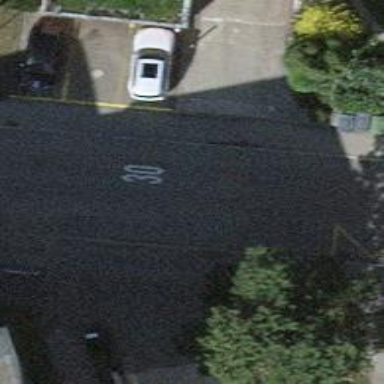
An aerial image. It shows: Residential road with asphalt surface. There are sidewalks on both sides. The parking lanes are parallel with markings on both sides.